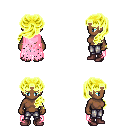
a pixel art fantasy rpg character, female body template, human, dark skin, pink tattered cape, metal pants, gold princess hairstyle, bracelets, maroon shoes, four views (front, back, left, right), 2x2 character sprite sheet, small pixel art, hard edges, no anti-aliasing